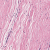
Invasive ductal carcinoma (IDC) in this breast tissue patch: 0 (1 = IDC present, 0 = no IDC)